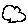
Label: cloud